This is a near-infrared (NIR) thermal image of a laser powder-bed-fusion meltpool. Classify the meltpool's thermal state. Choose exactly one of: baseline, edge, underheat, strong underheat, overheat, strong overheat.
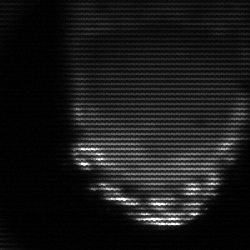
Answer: edge